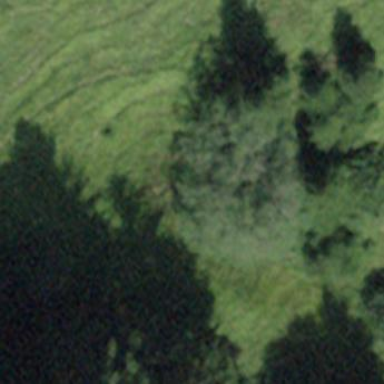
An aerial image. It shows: Forest area.